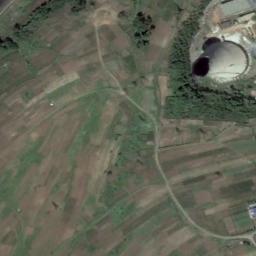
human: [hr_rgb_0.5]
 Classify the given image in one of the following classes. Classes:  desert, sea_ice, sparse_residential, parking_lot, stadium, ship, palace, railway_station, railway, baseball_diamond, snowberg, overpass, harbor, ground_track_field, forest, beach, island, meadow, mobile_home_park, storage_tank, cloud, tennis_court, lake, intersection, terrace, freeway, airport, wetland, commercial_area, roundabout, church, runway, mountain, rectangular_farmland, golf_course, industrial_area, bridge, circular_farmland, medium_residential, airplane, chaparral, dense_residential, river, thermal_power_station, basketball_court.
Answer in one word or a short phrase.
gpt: thermal_power_station